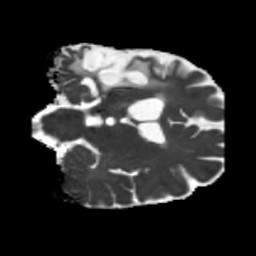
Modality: MD
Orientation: coronal
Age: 47
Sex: male
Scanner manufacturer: siemens
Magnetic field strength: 3 T
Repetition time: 5.25 s
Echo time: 0.08 s